Field crop: maize
Growth stage: 1
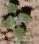
Species: chenopodium